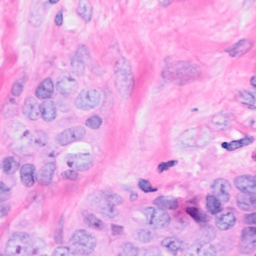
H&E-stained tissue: Breast